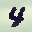
Label: 4